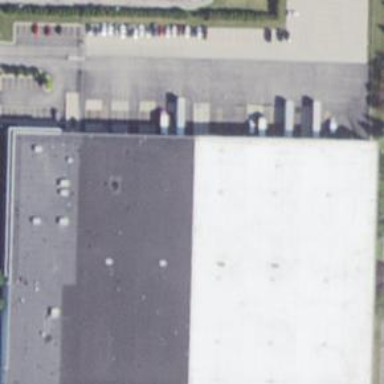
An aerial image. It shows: Industrial building.